Question:
> Additional information: DataSet does not support System.Nullable<>.
Error in crystal report at line
'''
rd.SetDataSource(allCustomer);
'''
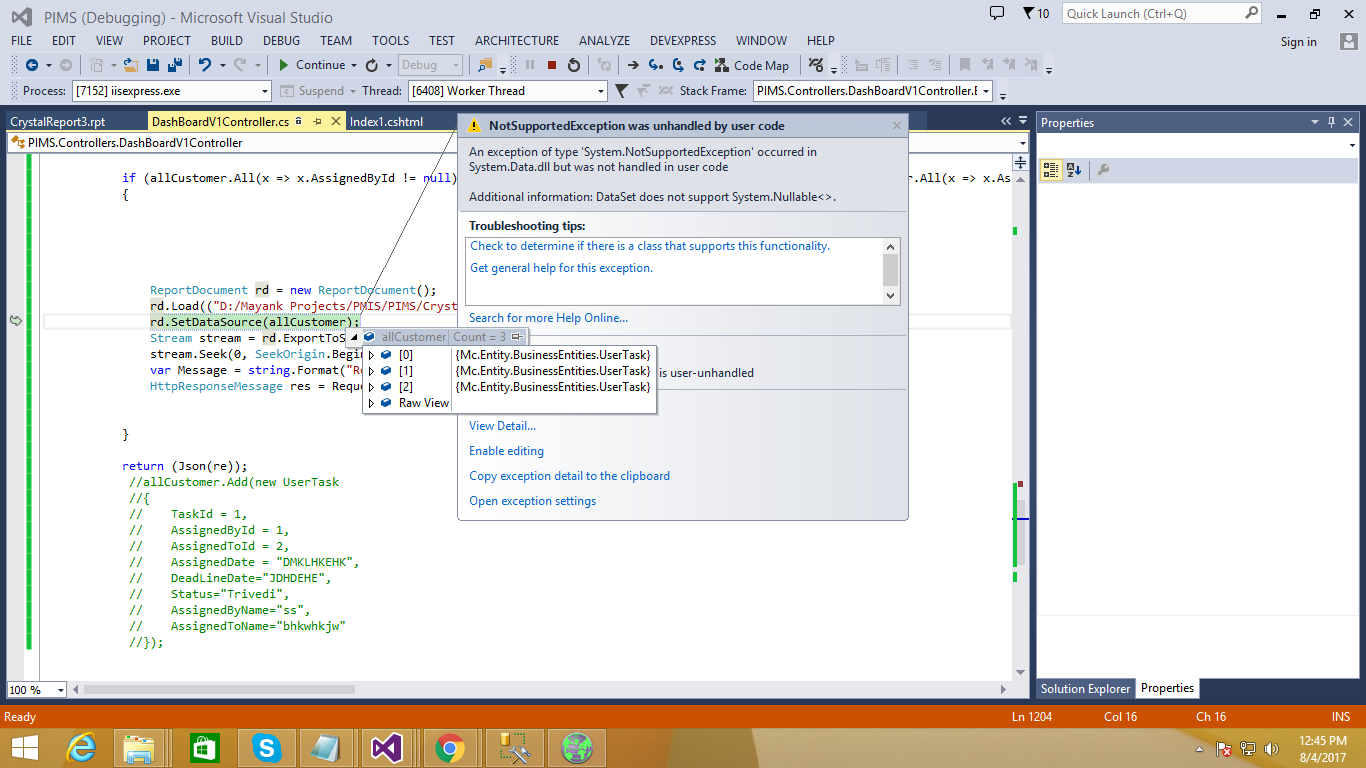
Answer: Crystal Reports doesn't currently support nullable-types. It seems your type of 'allCustomer' contains at least one property with a nullable, like 'DateTime?' or 'Nullable<DateTime>', causing the error to throw. (You can read more about this in the <URL>
Create a type like 'allCustomer' has, but without nullable-typed properties:
'''
int? -> int
float? -> float
DateTime? -> DateTime
....
'''
You can use any .NET object mapping library, such as Automapper, to map old types into Crystal-compatible ones.